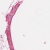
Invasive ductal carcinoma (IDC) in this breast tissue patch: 0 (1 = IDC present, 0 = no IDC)